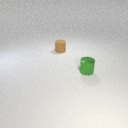
small green metal cylinder in front of small brown rubber cylinder